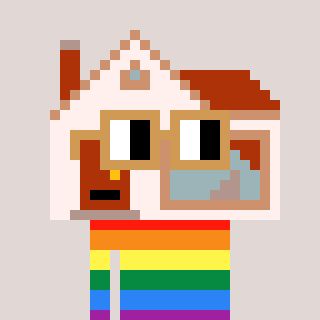
a pixel art character with square brown glasses, a house-shaped head and a computerblue-colored body on a warm background